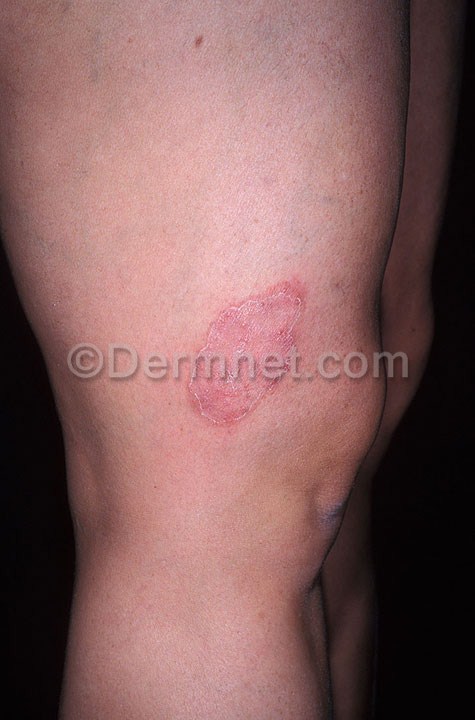
Disease: Tinea Ringworm Candidiasis and other Fungal Infections